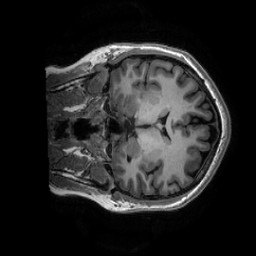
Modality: T1w
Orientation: coronal
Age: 30
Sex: female
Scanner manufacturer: ge
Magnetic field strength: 3 T
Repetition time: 0.0073 s
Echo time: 0.003 s